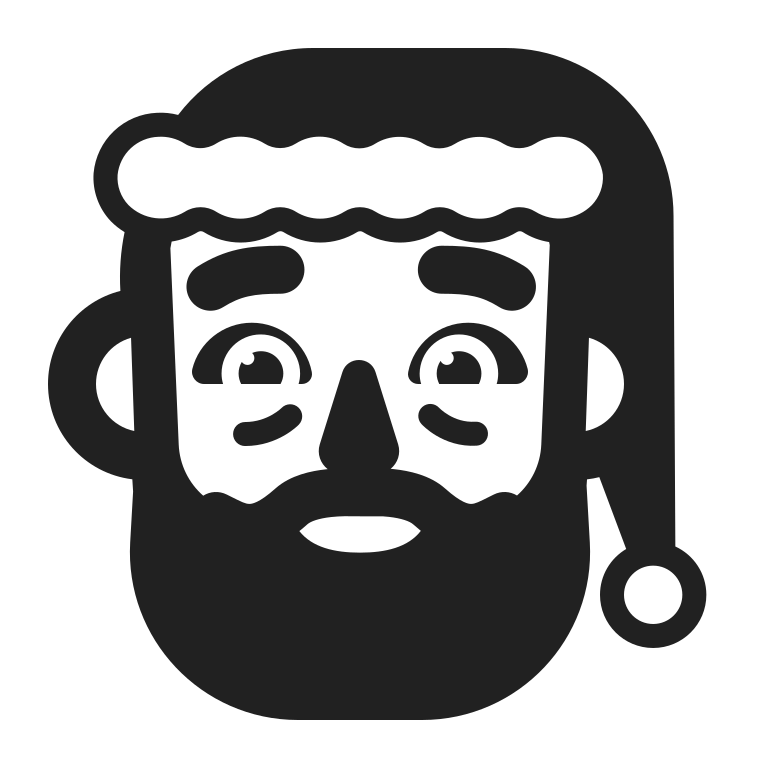
santa claus high contrast default